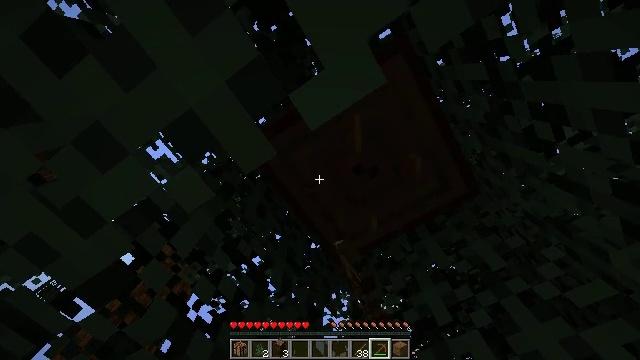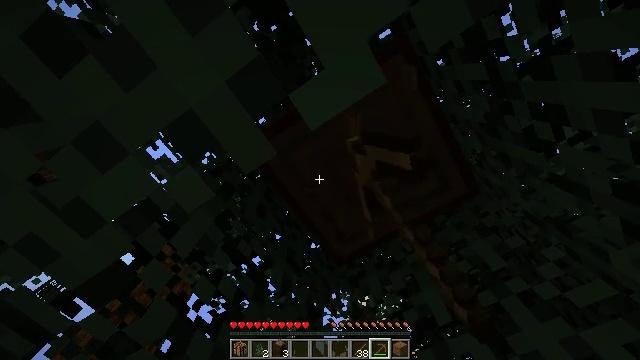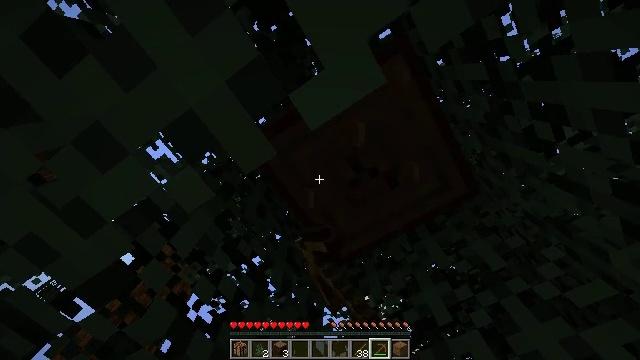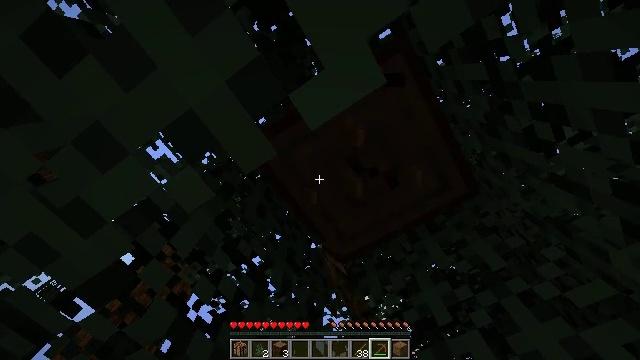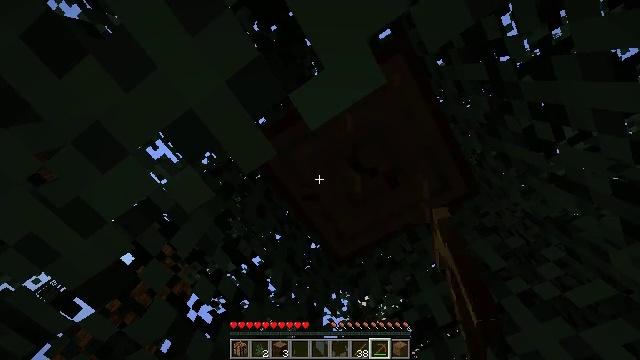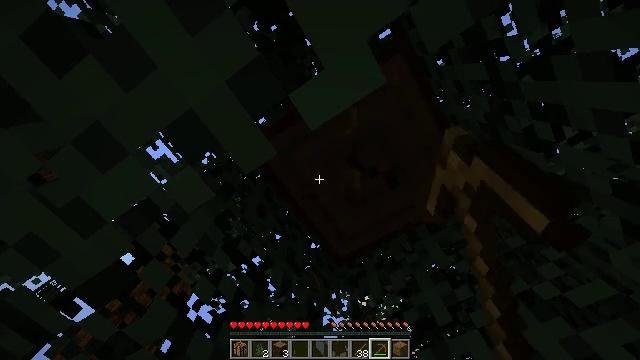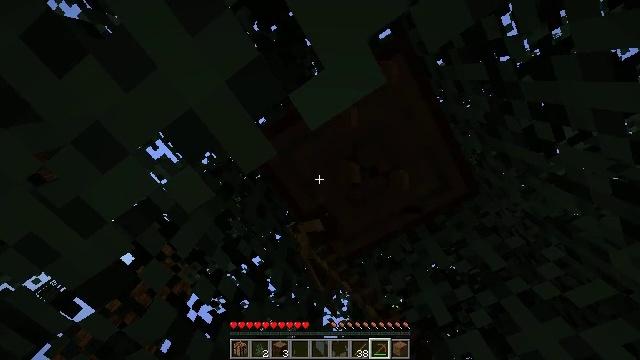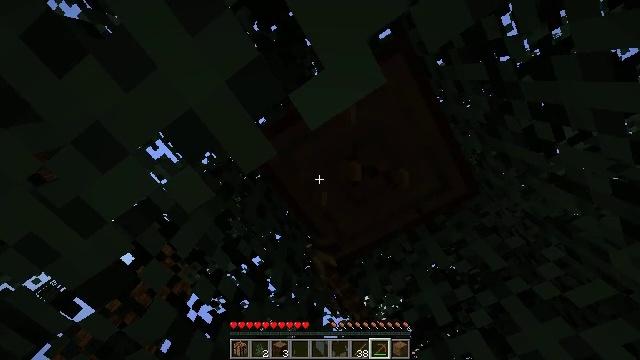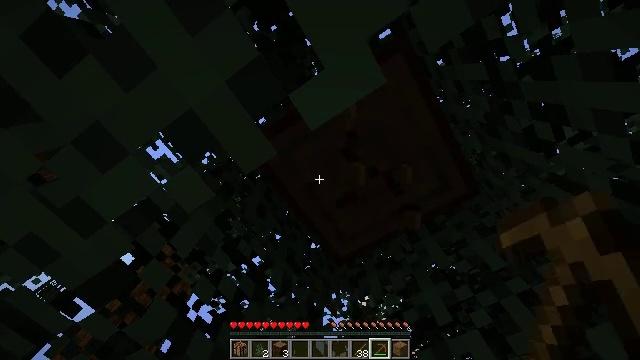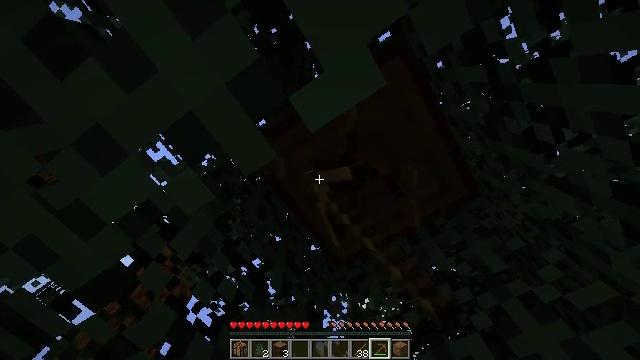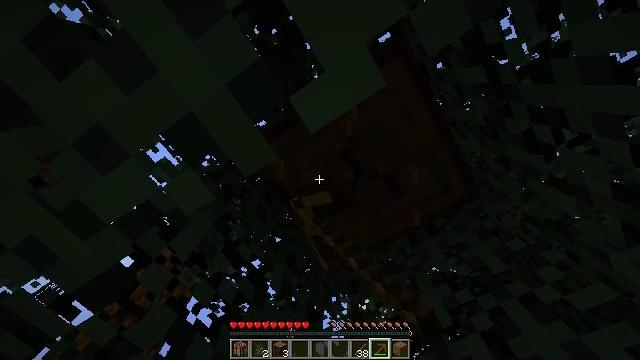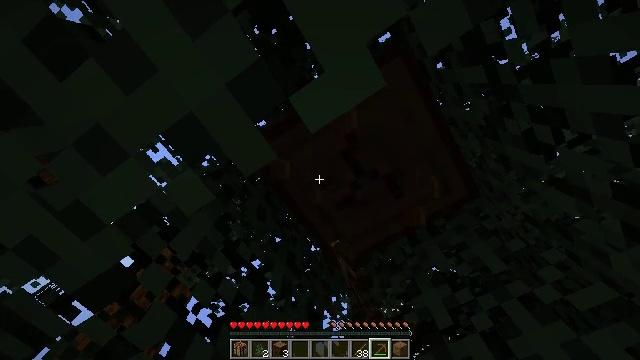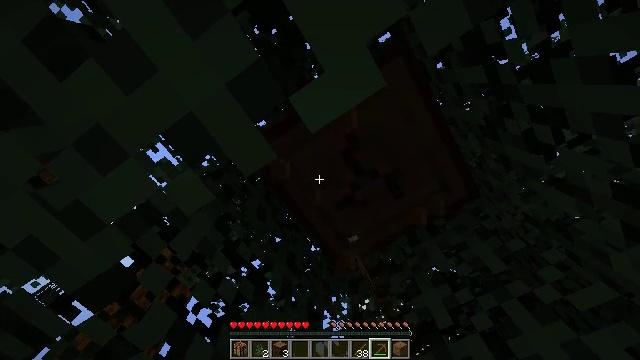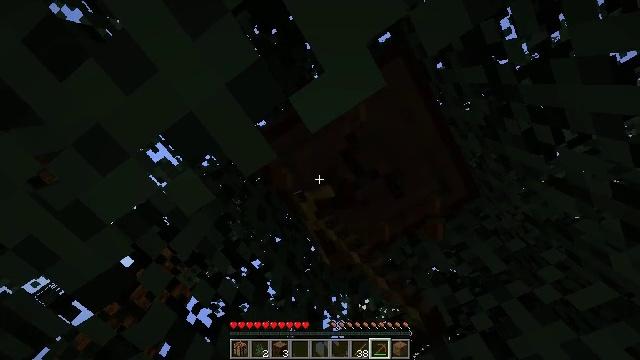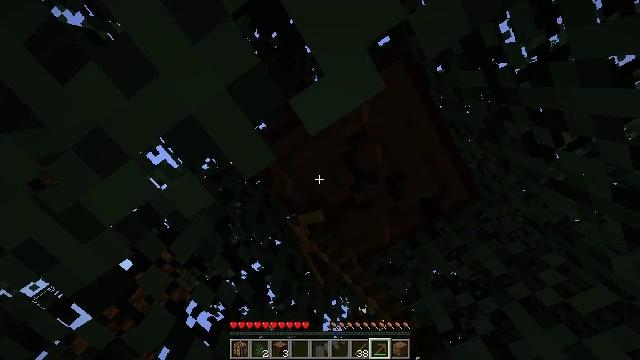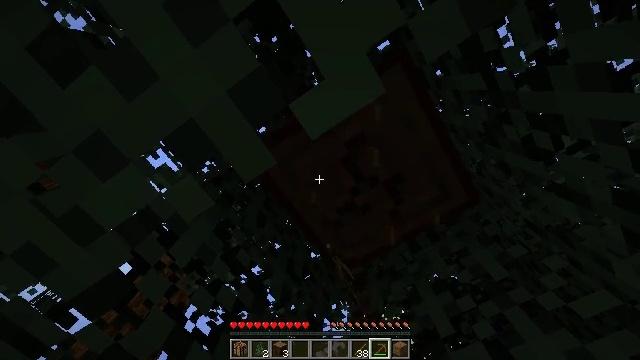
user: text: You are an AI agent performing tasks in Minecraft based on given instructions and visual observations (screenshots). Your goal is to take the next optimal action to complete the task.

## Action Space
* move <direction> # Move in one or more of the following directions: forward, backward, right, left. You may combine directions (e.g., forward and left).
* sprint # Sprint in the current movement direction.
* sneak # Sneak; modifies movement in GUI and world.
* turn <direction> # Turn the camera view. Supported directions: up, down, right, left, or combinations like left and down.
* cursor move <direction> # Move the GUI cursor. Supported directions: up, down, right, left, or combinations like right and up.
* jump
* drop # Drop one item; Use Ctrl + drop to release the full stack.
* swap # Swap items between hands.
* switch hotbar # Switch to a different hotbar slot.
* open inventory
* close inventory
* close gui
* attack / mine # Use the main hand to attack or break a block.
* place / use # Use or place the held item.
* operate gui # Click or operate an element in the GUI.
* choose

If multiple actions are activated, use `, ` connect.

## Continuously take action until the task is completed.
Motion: motion action
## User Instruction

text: Mine the spruce log from the forest.
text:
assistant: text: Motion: attack / mine
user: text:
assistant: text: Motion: attack / mine
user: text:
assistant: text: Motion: attack / mine
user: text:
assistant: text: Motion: attack / mine
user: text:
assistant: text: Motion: attack / mine
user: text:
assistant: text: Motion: attack / mine
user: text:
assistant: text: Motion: attack / mine
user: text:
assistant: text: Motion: attack / mine
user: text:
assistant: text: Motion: attack / mine
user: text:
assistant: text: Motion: attack / mine
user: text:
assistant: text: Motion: attack / mine
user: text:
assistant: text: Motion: attack / mine
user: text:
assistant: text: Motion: attack / mine
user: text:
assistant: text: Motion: attack / mine
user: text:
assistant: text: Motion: attack / mine
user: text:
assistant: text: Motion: attack / mine
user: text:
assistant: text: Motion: attack / mine
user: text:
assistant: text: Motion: attack / mine
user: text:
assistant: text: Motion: attack / mine
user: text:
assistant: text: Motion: attack / mine
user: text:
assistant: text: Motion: attack / mine
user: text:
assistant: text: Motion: attack / mine
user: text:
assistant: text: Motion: attack / mine
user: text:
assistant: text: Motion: attack / mine
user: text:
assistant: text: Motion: attack / mine
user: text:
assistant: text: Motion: attack / mine
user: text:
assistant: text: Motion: attack / mine
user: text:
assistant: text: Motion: attack / mine
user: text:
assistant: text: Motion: attack / mine
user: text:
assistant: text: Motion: attack / mine